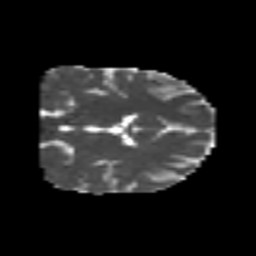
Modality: MD
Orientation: coronal
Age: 25
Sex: male
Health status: healthy